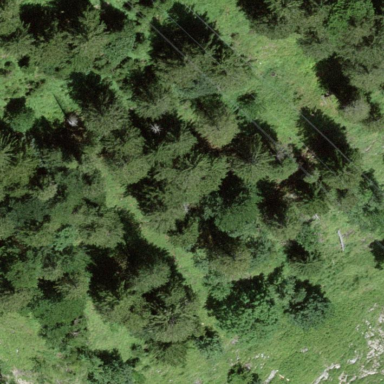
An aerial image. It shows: Forest area.